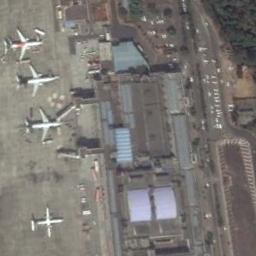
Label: airplane